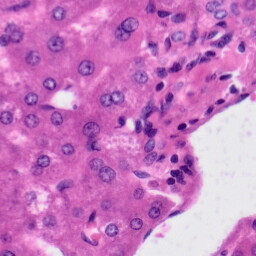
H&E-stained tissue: Liver